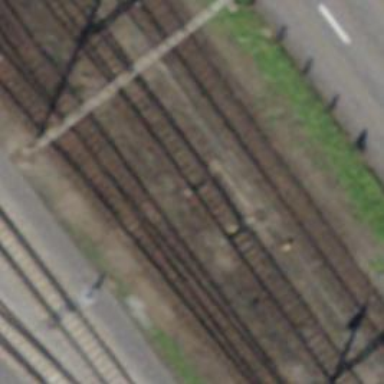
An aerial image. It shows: Railway switch.